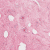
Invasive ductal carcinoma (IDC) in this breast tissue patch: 0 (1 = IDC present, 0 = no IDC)